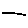
Label: line